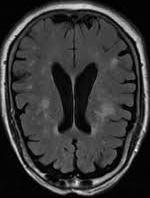
Label: notumor